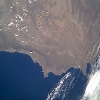
Label: land